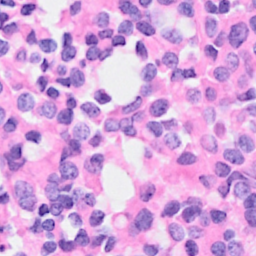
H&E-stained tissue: Breast